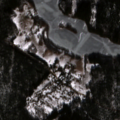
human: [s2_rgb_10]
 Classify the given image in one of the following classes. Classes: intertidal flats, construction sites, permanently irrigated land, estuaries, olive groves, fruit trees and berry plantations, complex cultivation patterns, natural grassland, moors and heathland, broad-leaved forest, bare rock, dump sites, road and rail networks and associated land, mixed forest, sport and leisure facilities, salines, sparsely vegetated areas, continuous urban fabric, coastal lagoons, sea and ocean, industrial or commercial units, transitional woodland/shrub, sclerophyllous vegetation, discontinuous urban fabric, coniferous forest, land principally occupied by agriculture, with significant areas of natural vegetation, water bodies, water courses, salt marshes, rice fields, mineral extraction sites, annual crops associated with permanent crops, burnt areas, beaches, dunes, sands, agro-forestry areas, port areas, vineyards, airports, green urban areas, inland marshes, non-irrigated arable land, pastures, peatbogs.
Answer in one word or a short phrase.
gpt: complex cultivation patterns, coniferous forest, mixed forest, water bodies